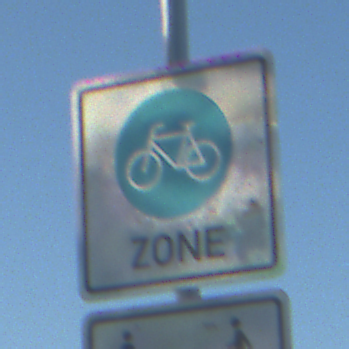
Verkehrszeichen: BeginnFahrradzone
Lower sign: CarsharingfahrzeugeFrei
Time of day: MorningAfternoon
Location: Outdoor (Nature)
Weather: Clear
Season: NotSpecified
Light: Natural